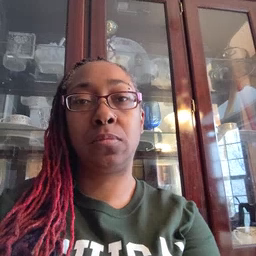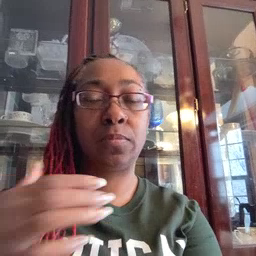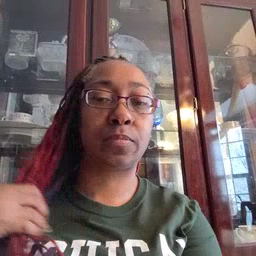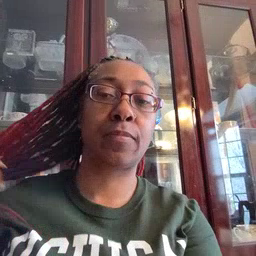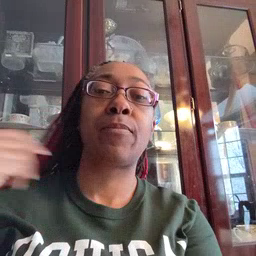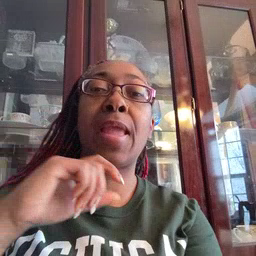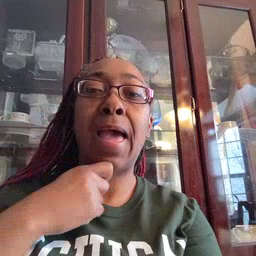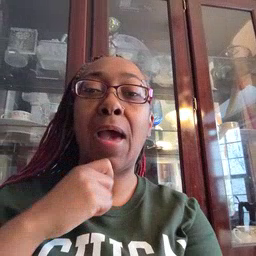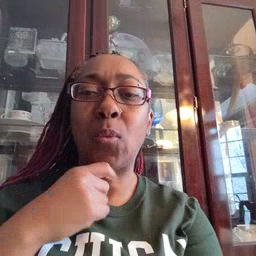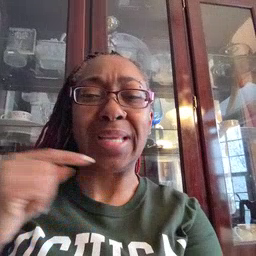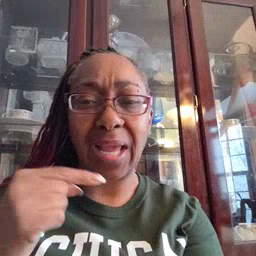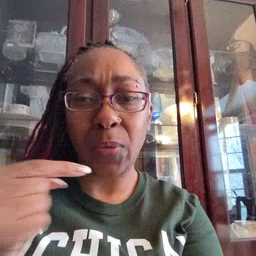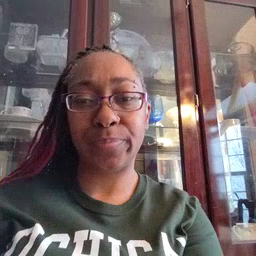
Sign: owie